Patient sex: M
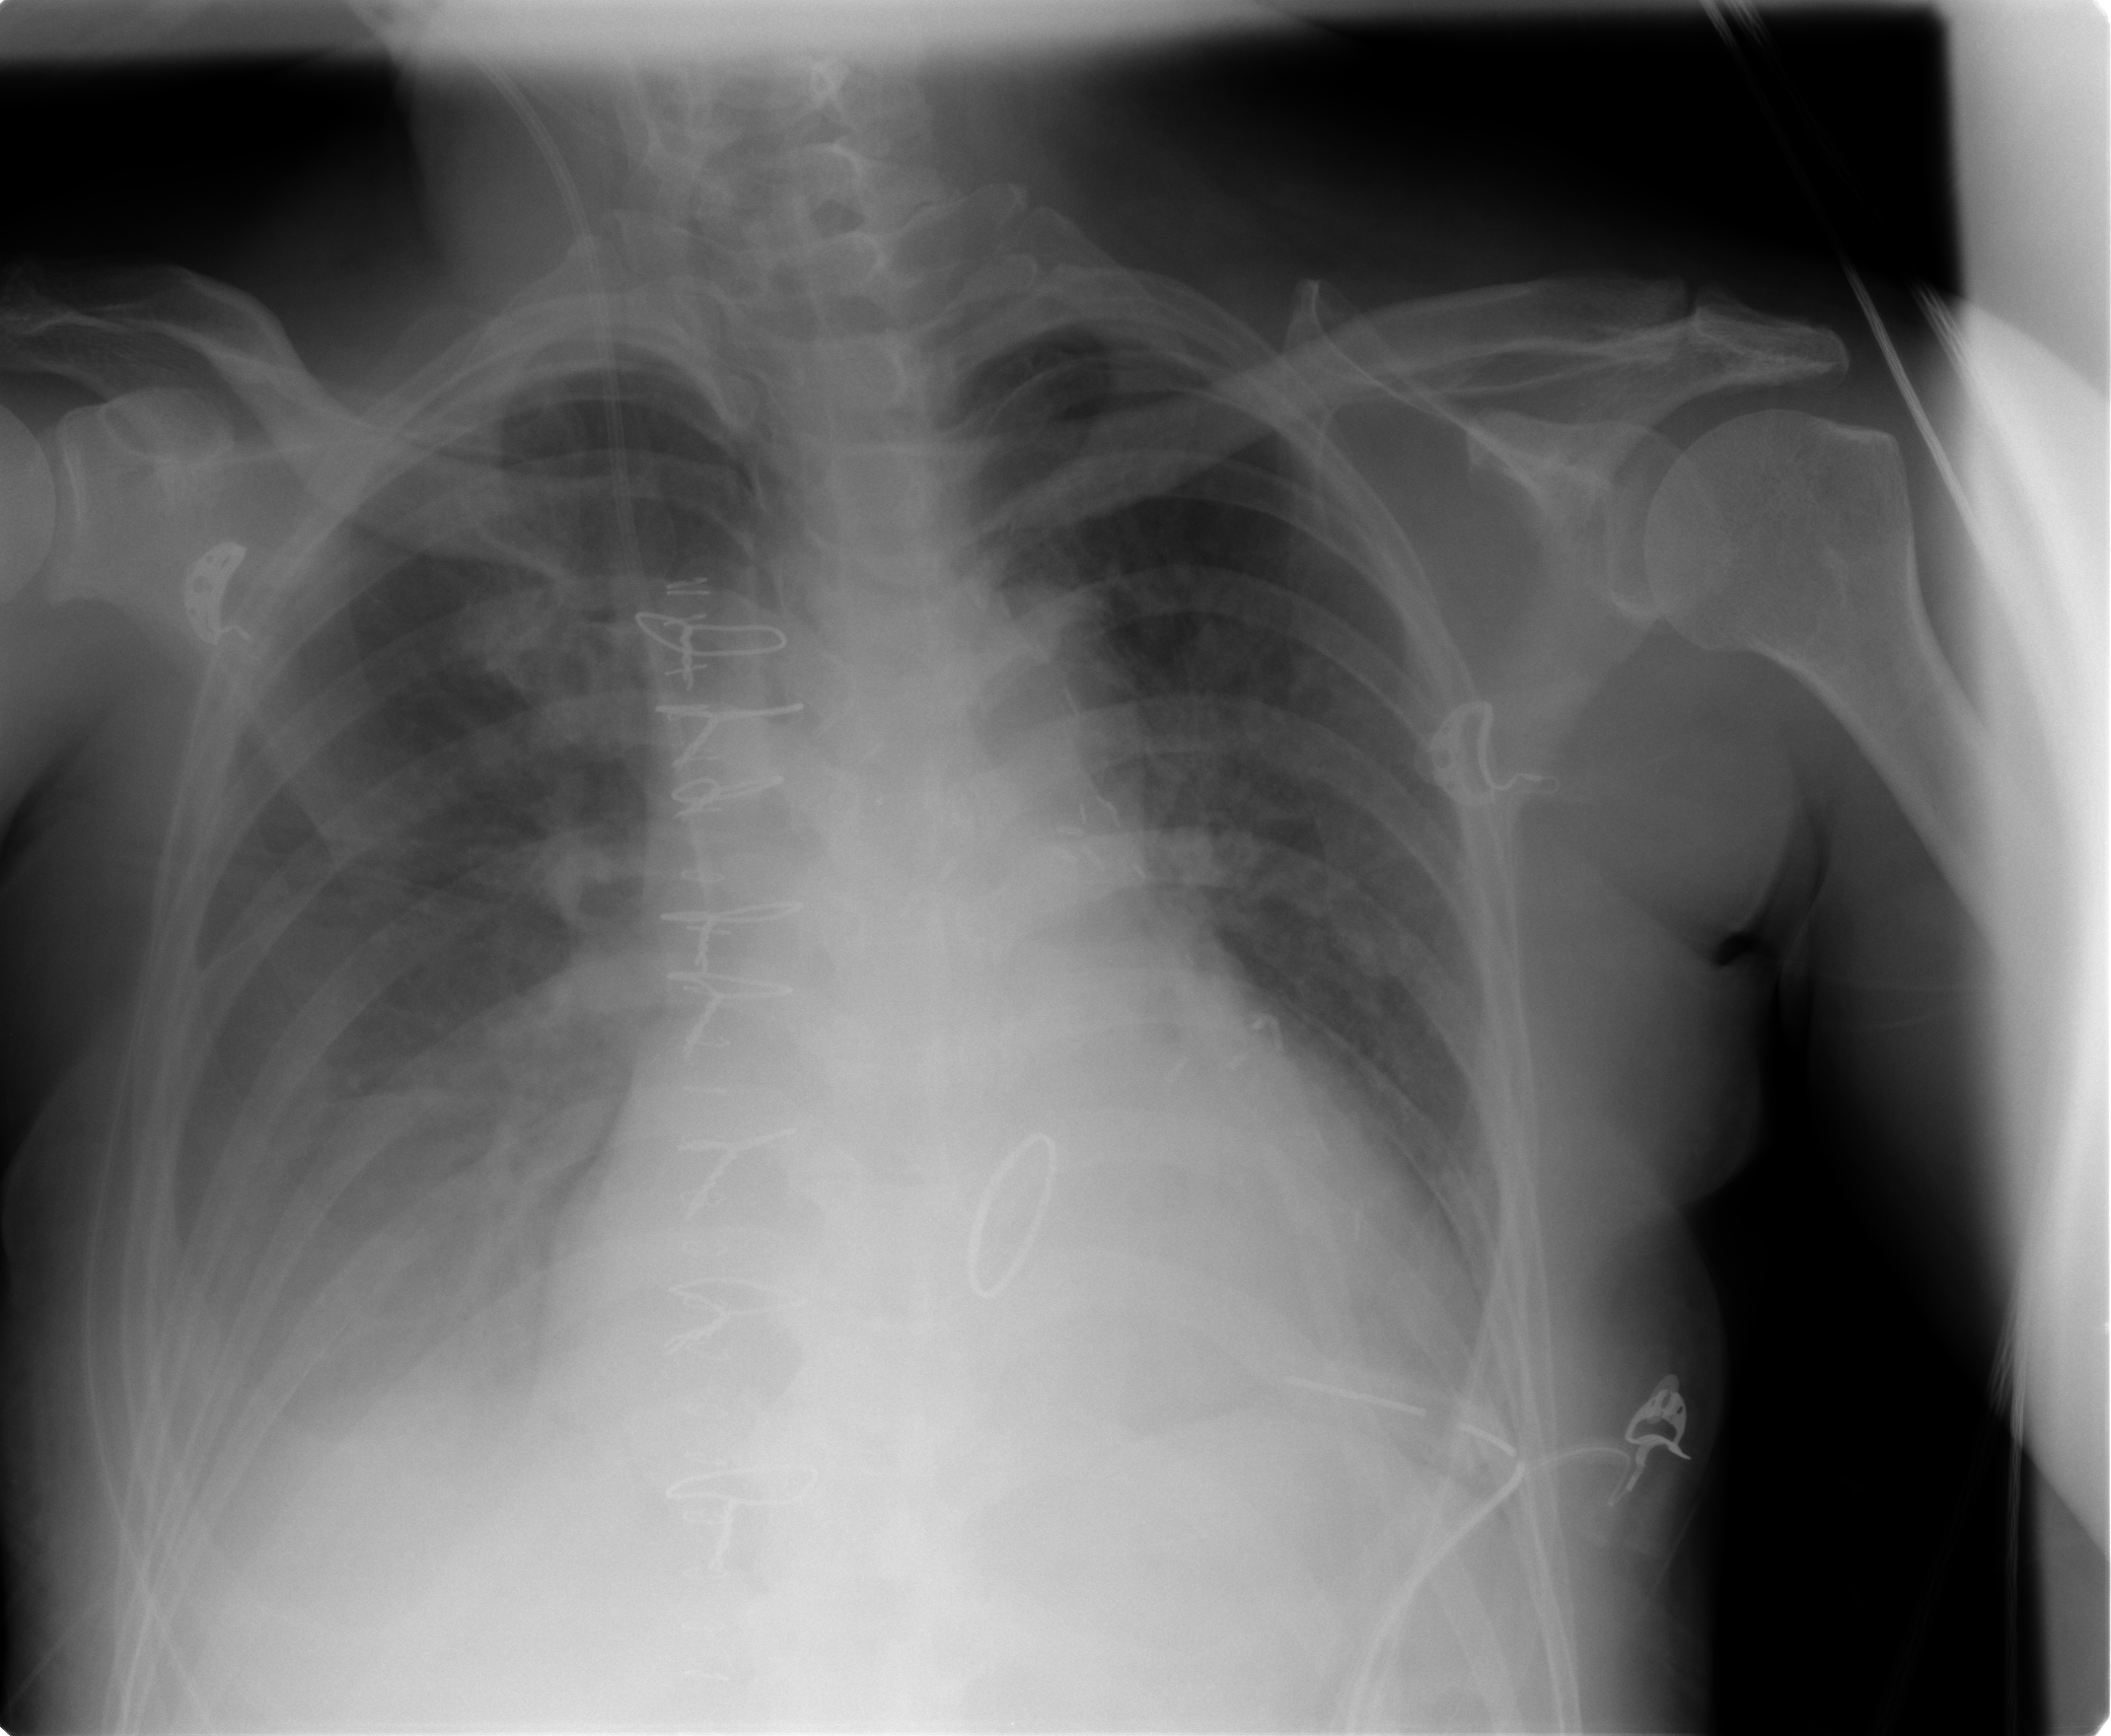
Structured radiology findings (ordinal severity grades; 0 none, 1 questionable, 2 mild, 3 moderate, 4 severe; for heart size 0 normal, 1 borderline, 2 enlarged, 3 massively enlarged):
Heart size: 2
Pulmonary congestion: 3
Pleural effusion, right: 3
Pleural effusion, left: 1
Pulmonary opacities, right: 2
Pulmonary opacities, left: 2
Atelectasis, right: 3
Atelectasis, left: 2